Interaction volume radius: 5 \u00c5
Interaction volume height: 20 \u00c5
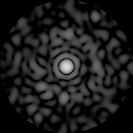
Disorder parameter: 0.8454